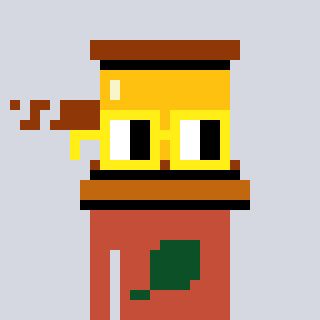
a pixel art character with square yellow glasses, a gavel-shaped head and a rust-colored body on a cool background